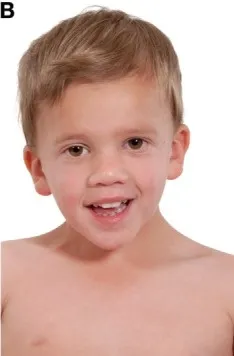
Three photographs of our patient taken at the age of 4 years. Photograph (B) shows down-slanting palpebral fissures and mild ptosis. He has dental crowding and a narrow, high-arched palate (not shown).
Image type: medical_photograph (oral_photograph)